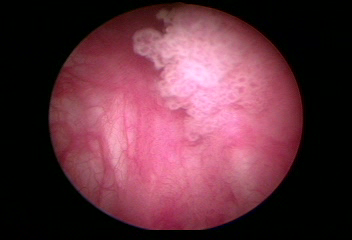
Modality: WLC
Class: Malignant
Subclass: LowGradePapillary
Lesion: L1
Stage: Ta
Morphology: Papillary
Bladder cancer association: Yes
Annotated structures: Tumor